Question: I need to make a gui with gwt and have some question about positioning. How can I position gwt 'Button' and 'ListBox' on the gui panel? I have done simple position of labels with
'''
html div style=position left:50px
'''
but can't understand how to make it for buttons. Can anyone please help me?
sanpahot:

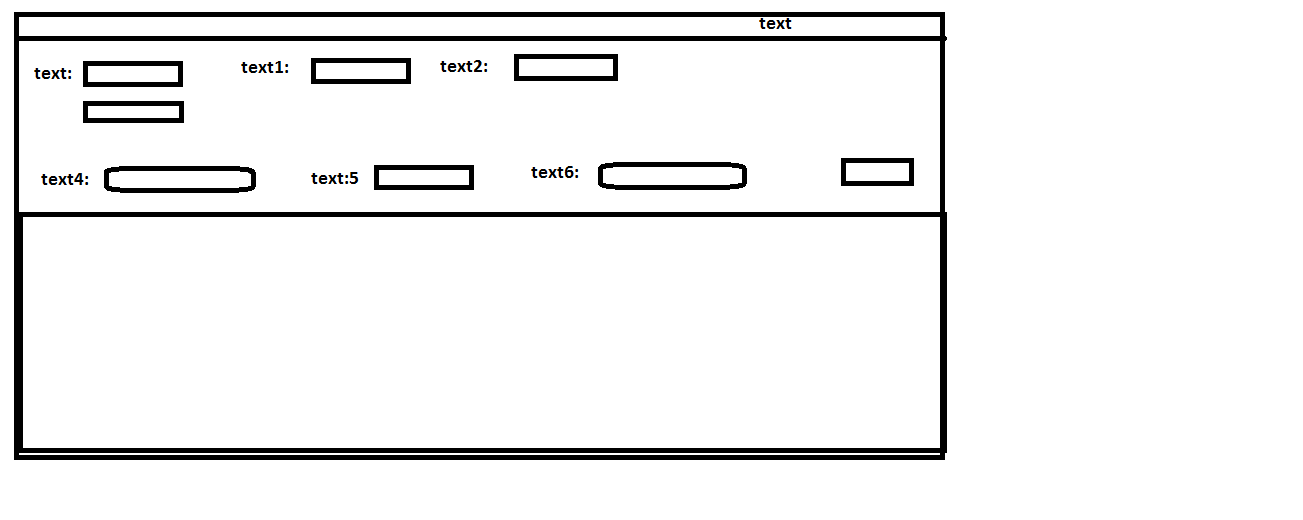
Answer: You can use GWT with CSS the same way as you use HTML with CSS. Define your CSS rules and apply CSS classes to your GWT widgets.
You can read more about styling GWT:
<URL>